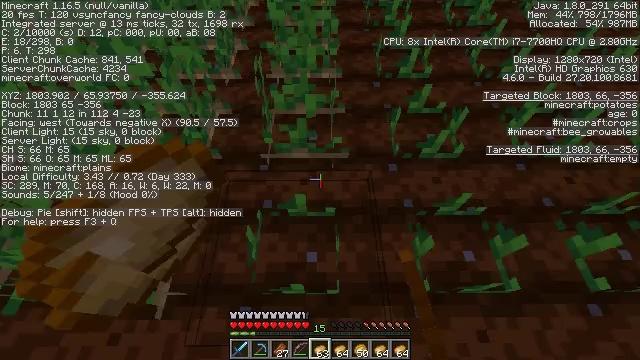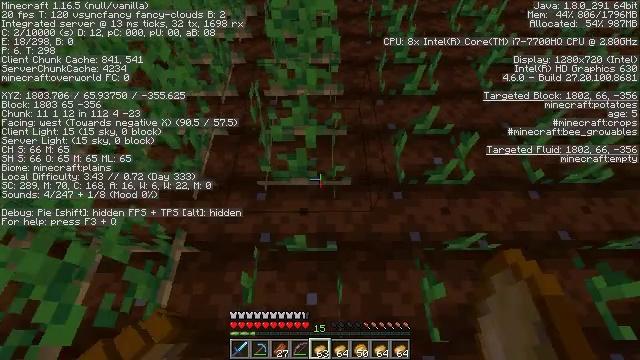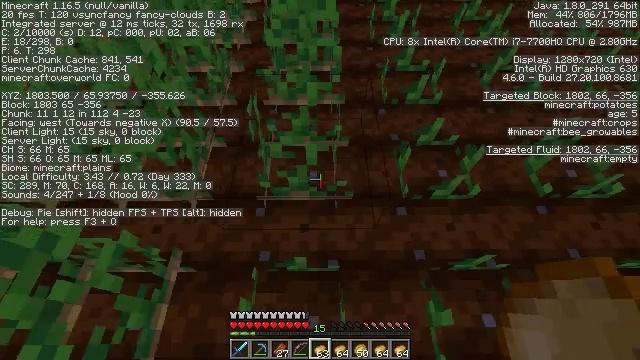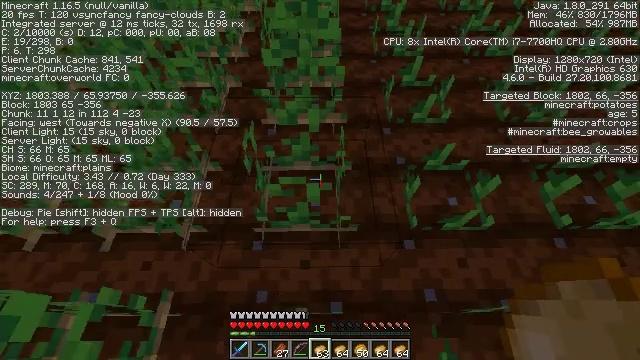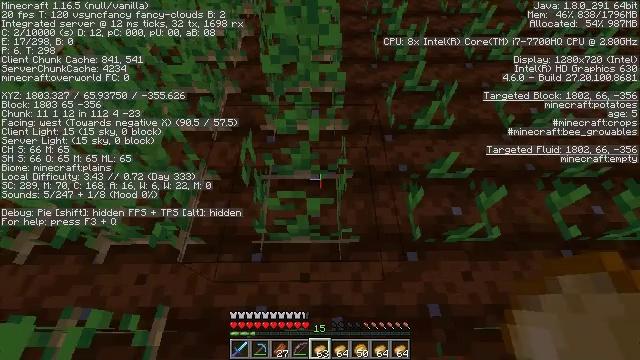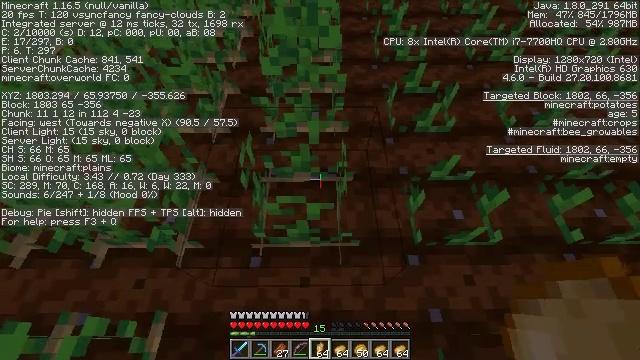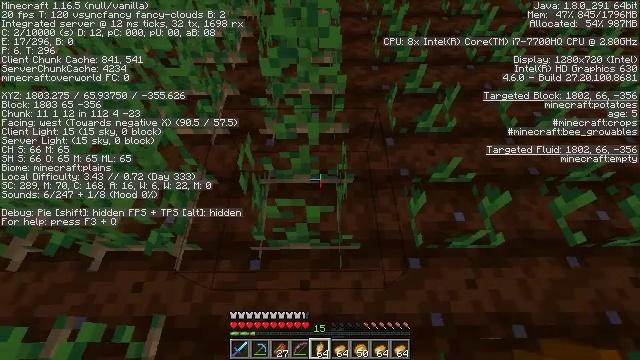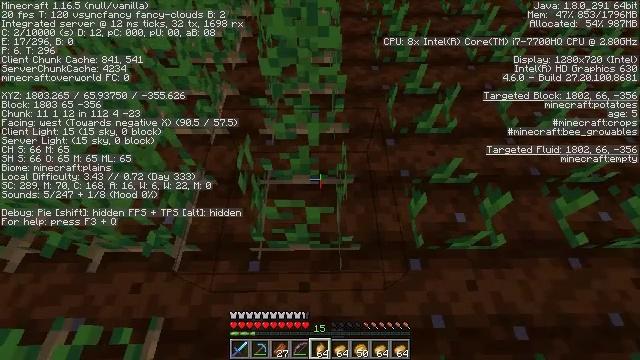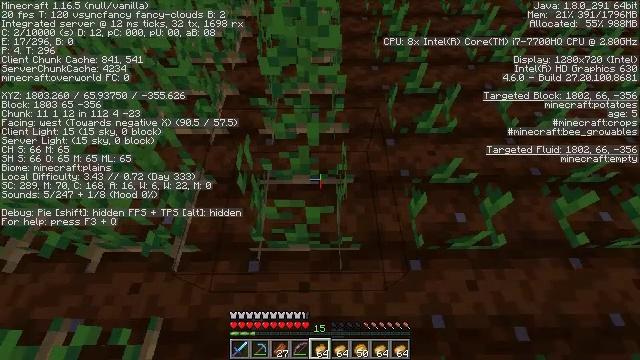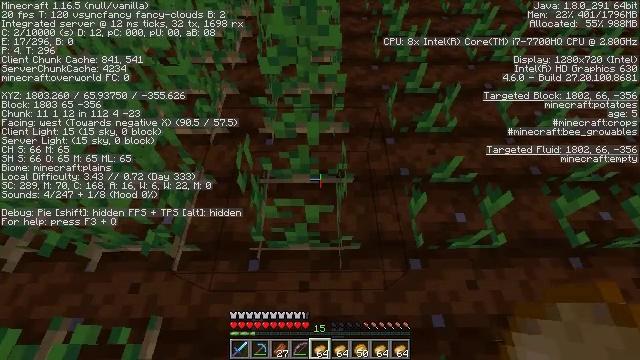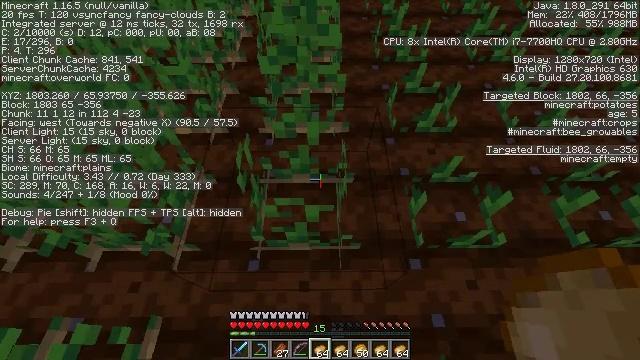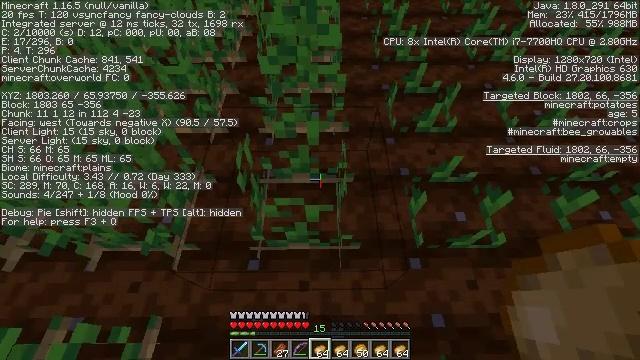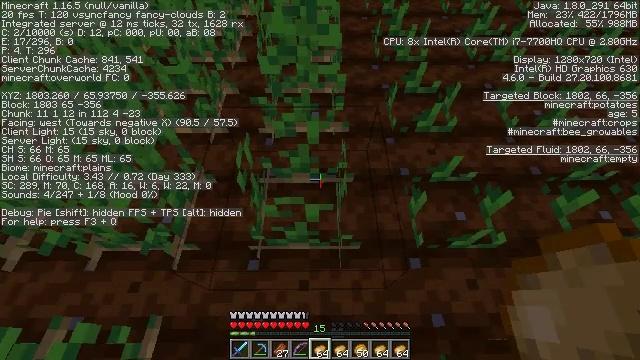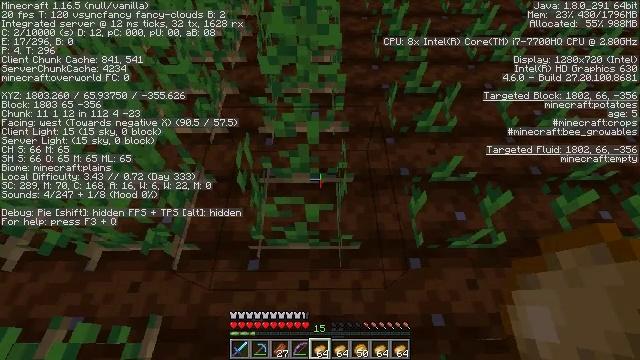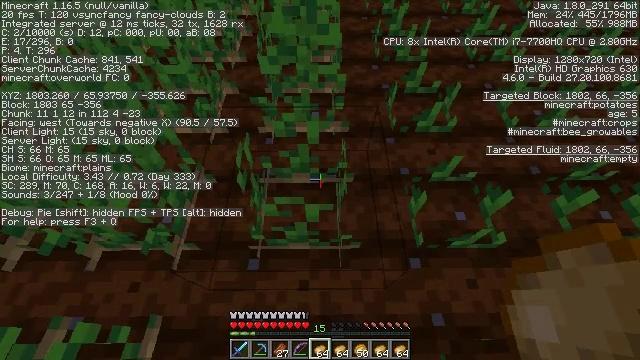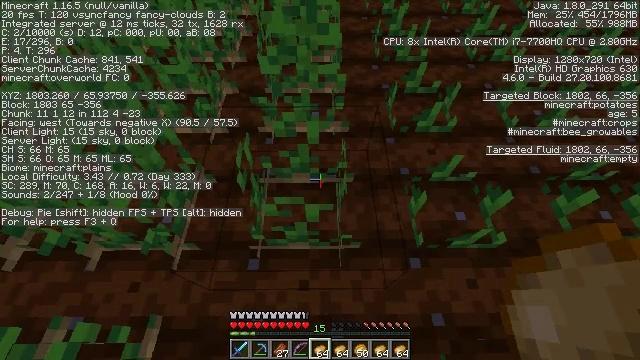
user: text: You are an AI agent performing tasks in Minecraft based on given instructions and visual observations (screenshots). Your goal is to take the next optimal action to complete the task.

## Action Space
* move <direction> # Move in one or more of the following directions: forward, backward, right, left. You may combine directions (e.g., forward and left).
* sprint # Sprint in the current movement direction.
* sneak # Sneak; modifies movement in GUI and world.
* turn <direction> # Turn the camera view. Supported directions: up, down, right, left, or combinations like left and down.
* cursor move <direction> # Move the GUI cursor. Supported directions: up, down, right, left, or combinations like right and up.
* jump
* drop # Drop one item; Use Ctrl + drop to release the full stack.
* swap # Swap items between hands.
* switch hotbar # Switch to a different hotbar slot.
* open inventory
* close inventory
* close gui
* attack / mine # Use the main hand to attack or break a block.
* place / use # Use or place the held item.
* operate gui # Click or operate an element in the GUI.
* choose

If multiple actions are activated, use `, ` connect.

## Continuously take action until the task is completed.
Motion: motion action
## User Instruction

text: Gather potatoes by left-clicking.
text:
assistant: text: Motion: move forward
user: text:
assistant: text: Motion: move forward
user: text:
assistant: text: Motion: no_op
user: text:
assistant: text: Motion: no_op
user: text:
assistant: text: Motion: no_op
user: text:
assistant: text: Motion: no_op
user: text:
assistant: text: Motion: no_op
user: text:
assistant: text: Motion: no_op
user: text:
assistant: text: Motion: no_op
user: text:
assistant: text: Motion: no_op
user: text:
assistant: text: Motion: no_op
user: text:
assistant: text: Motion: no_op
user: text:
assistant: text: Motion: no_op
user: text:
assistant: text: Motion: no_op
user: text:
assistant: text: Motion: no_op
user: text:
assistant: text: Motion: no_op
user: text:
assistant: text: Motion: no_op
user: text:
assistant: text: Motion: move forward
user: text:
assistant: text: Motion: move forward
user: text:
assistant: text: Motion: move forward
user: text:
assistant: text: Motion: move forward
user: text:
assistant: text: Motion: no_op
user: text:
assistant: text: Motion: no_op
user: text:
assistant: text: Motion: no_op
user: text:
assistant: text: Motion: no_op
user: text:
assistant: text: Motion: no_op
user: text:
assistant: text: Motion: no_op
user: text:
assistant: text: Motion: no_op
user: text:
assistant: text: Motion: no_op
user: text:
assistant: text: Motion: attack / mine